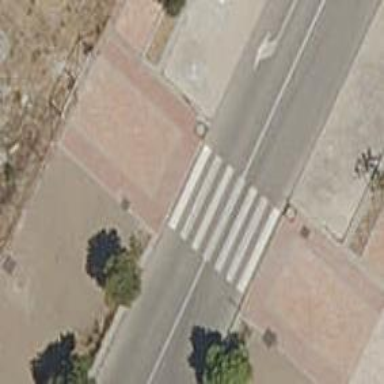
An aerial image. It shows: Uncontrolled road crossing.